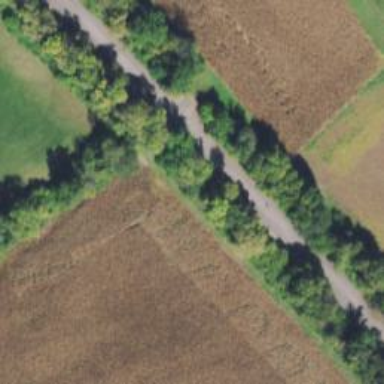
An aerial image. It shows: Abandoned railway alongside cycleway.